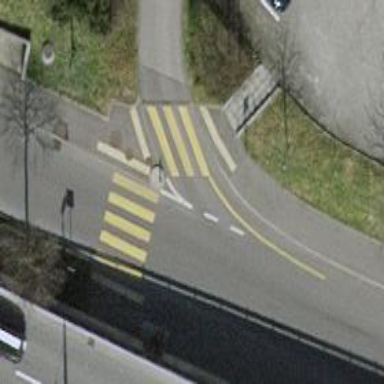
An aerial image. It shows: Asphalt sidewalk along the footway.